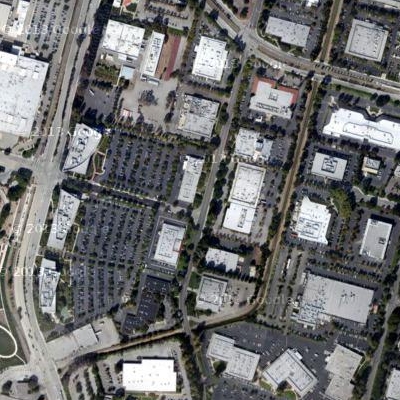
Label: Industry